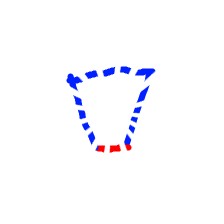
Shape: trapezoid